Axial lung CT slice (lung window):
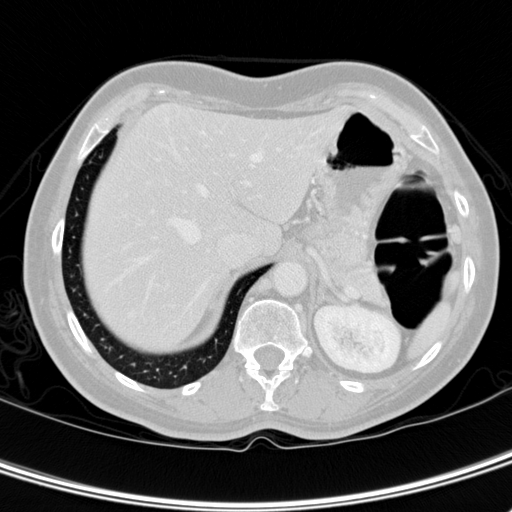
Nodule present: no